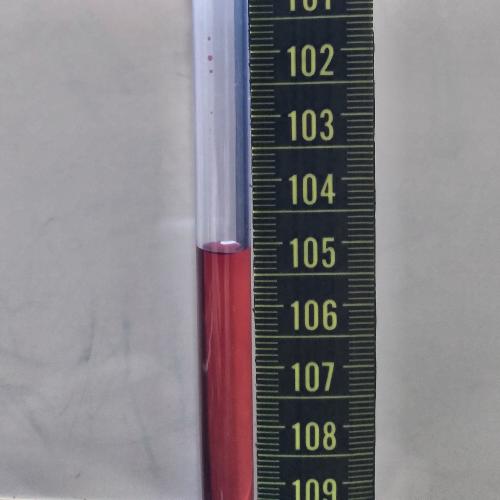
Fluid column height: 105.1 cm